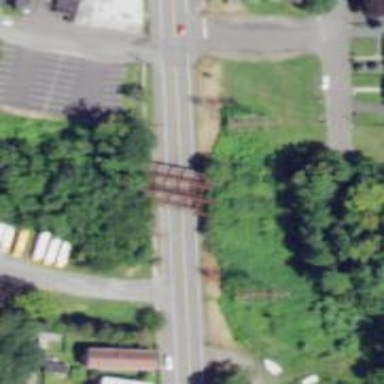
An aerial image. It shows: Abandoned railroad bridge.